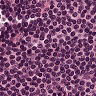
Metastatic tissue present: no